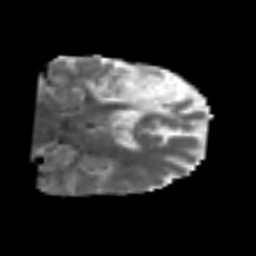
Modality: MD
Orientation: coronal
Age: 60
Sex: male
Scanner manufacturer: siemens
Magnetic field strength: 3 T
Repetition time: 6.1 s
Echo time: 0.101 s